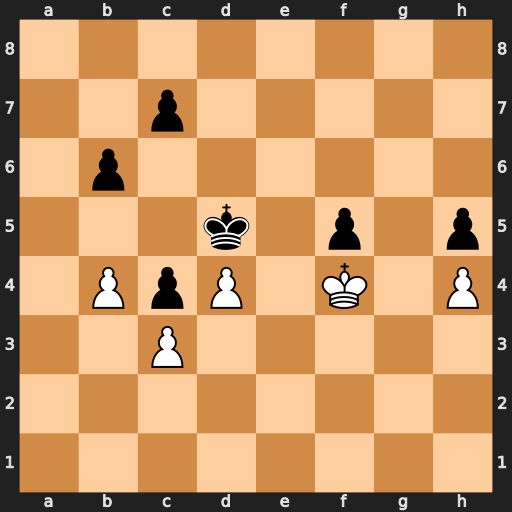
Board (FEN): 8/2p5/1p6/3k1p1p/1PpP1K1P/2P5/8/8
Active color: w
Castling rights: -
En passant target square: -
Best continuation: Kxf5 c6 Kf4 Ke6 Kg5